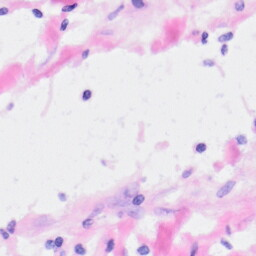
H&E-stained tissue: Kidney